Question: In my app I have implementer the 'DrawerLayout' for one of the activities, and added a 'listView' in the center of the activity. In order to add items ('Button's and 'textView' etc..) I add them manually by editing the XML layout file (by adding raw attributes to the page). Is there any way to design the drawer in Android Studio just like you design a simple 'Activity'? I added a screen shot of how it looks in my Studio, all the elements appear on the left of the page, outside of the emulator.

EDIT: Here is my XML layout:
'''
<android.support.v4.widget.DrawerLayout
xmlns:android="http://schemas.android.com/apk/res/android"
xmlns:tools="http://schemas.android.com/tools"
android:id="@+id/drawer_layout"
android:layout_width="match_parent"
android:layout_height="match_parent">
<!-- The first child in the layout is for the main Activity UI-->
<RelativeLayout
android:layout_width="match_parent"
android:layout_height="match_parent"
android:paddingLeft="@dimen/activity_horizontal_margin"
android:paddingRight="@dimen/activity_horizontal_margin"
android:paddingTop="@dimen/activity_vertical_margin"
android:paddingBottom="@dimen/activity_vertical_margin"
tools:context=".MainActivity"
android:background="#ffffffff">
<ListView
android:layout_width="wrap_content"
android:layout_height="wrap_content"
android:id="@+id/listViewChat"
android:layout_centerHorizontal="true"
android:choiceMode="multipleChoice" />
</RelativeLayout>
<!-- Side navigation drawer UI -->
<RelativeLayout
android:id="@+id/drawerContainer"
android:layout_width="270dp"
android:layout_height="match_parent"
android:layout_gravity="left|start"
android:background="@drawable/splash_background_blur"
android:focusable="true"
android:focusableInTouchMode="true"
android:clickable="true">
<!--this custom view serves as a dimmer for the drawer-->
<View
android:layout_width="match_parent"
android:layout_height="match_parent"
android:background="#73000000"
android:id="@+id/view1"
android:layout_alignParentTop="true"
android:layout_alignParentLeft="true"
android:layout_alignParentStart="true"
android:focusableInTouchMode="true"/>
<EditText
android:layout_width="wrap_content"
android:layout_height="wrap_content"
android:id="@+id/editTextUserName"
android:layout_alignParentTop="true"
android:layout_centerHorizontal="true"
android:layout_marginTop="160dp"
android:cursorVisible="false"
android:textColor="#FFF"
android:textSize="20sp"
android:background="@null"
android:maxLength="15"
android:inputType="textNoSuggestions"
android:hint="Enter user name"/>
<Button
android:layout_width="220dp"
android:layout_height="35dp"
android:text="@string/buttonSelectPhoto"
android:id="@+id/buttonTakePhoto"
android:background="@drawable/splash_button"
android:textColor="#FFF"
android:layout_marginTop="200dp"
android:layout_marginLeft="25dp"
android:layout_marginStart="25dp"/>
<Button
android:layout_width="220dp"
android:layout_height="35dp"
android:text="@string/buttonTakePhoto"
android:id="@+id/buttonSelectPhoto"
android:background="@drawable/splash_button"
android:textColor="#FFF"
android:layout_marginTop="250dp"
android:layout_marginLeft="25dp"
android:layout_marginStart="25dp"
android:layout_alignParentStart="true"/>
<Button
android:layout_width="220dp"
android:layout_height="35dp"
android:text="@string/buttonTakeATour"
android:id="@+id/buttonTakeTour"
android:background="@drawable/splash_button"
android:textColor="#FFF"
android:layout_marginTop="300dp"
android:layout_marginLeft="25dp"
android:layout_marginStart="25dp"/>
<!-- <ListView
android:id="@+id/navList"
android:layout_width="match_parent"
android:layout_height="match_parent"/>
<LinearLayout android:focusable="true"
android:focusableInTouchMode="true" android:layout_width="0px"
android:layout_height="0px" />-->
</RelativeLayout>
</android.support.v4.widget.DrawerLayout>
'''
EDIT
I split the content of the drawer into a separate 'xml' file and tried to add this content using the '<include>' tag. When I click on the "hamburger" (open drawer) icon the app crashes with 'java.lang.IllegalArgumentException: No drawer view found with gravity LEFT' error. What is wrong with my layout?
The activity which utilizes the 'DrawerLayout' and 'include's the new stand alone layout (drawer content):
'''
<android.support.v4.widget.DrawerLayout
xmlns:android="http://schemas.android.com/apk/res/android"
xmlns:tools="http://schemas.android.com/tools"
android:id="@+id/drawer_layout"
android:layout_width="match_parent"
android:layout_height="match_parent">
<!-- The first child in the layout is for the main Activity UI-->
<include layout="@layout/drawer_layout_and_content"/>
<RelativeLayout
android:layout_width="match_parent"
android:layout_height="match_parent"
android:paddingLeft="@dimen/activity_horizontal_margin"
android:paddingRight="@dimen/activity_horizontal_margin"
android:paddingTop="@dimen/activity_vertical_margin"
android:paddingBottom="@dimen/activity_vertical_margin"
tools:context=".MainActivity"
android:background="#ffffffff">
<ListView
android:layout_width="wrap_content"
android:layout_height="wrap_content"
android:id="@+id/listViewChat"
android:layout_centerHorizontal="true"
android:choiceMode="multipleChoice" />
</RelativeLayout>
</android.support.v4.widget.DrawerLayout>
'''
Here's the custom layout which is used as the drawer in the main activity: (drawer_layout_and_content.xml)
'''
<?xml version="1.0" encoding="utf-8"?>
<RelativeLayout xmlns:android="http://schemas.android.com/apk/res/android"
android:layout_width="250dp"
android:layout_height="match_parent"
android:background="@drawable/splash_background_blur"
android:id="@+id/drawerContainer">
<View
android:layout_width="match_parent"
android:layout_height="match_parent"
android:background="#73000000"
android:id="@+id/view1"
android:layout_alignParentTop="true"
android:layout_alignParentLeft="true"
android:layout_alignParentStart="true"
android:focusableInTouchMode="true"/>
<Button
android:layout_width="220dp"
android:layout_height="35dp"
android:text="@string/buttonSelectPhoto"
android:id="@+id/buttonTakePhoto"
android:background="@drawable/splash_button"
android:textColor="#FFF"
android:layout_marginTop="200dp"
android:layout_marginLeft="25dp"
android:layout_marginStart="25dp"/>
</RelativeLayout>
'''
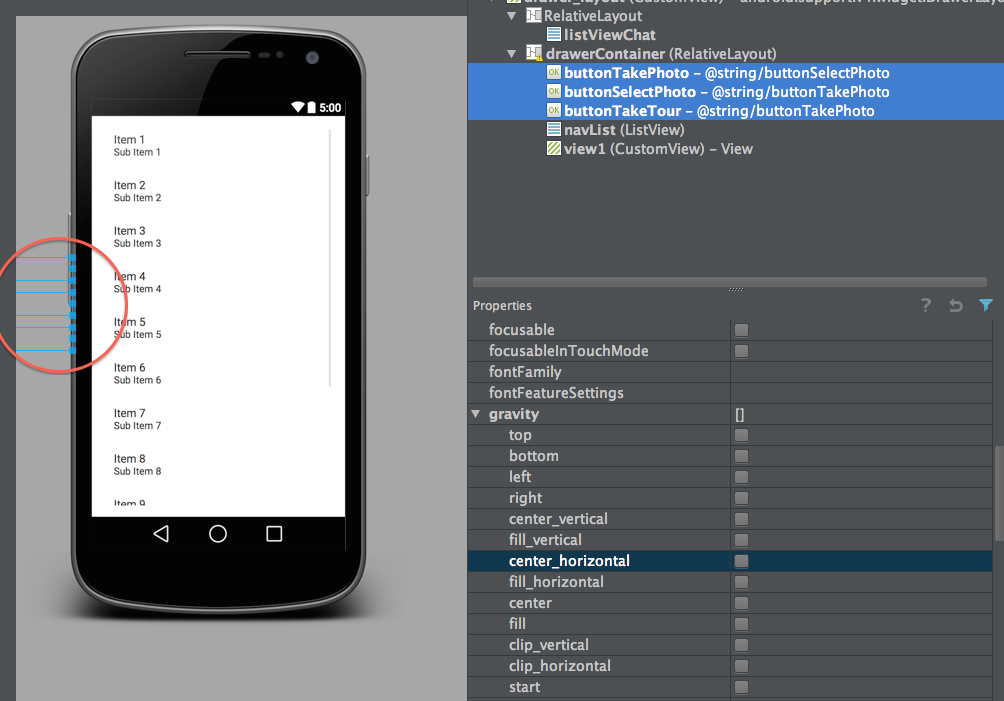
Answer: You can use the 'include' key word to do that. First, create a layout file called 'drawer_content.xml', then do '<include layout="@layout/drawer_content">'. Then you code 'drawer_content.xml' just like a layout file of an 'Activity' or a 'Fragment'. And if you want to know more details, check <URL>.